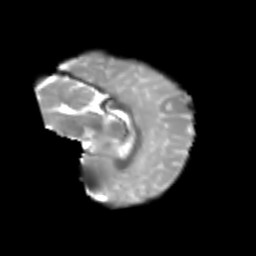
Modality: T2w
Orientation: sagittal
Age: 7
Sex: female
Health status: healthy